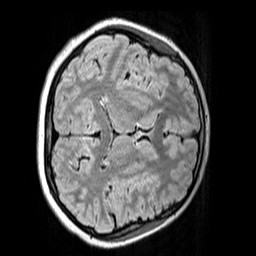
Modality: FLAIR
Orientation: axial
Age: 12
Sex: female
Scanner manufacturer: siemens
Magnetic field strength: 3 T
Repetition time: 5 s
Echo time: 0.388 s